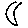
Label: moon